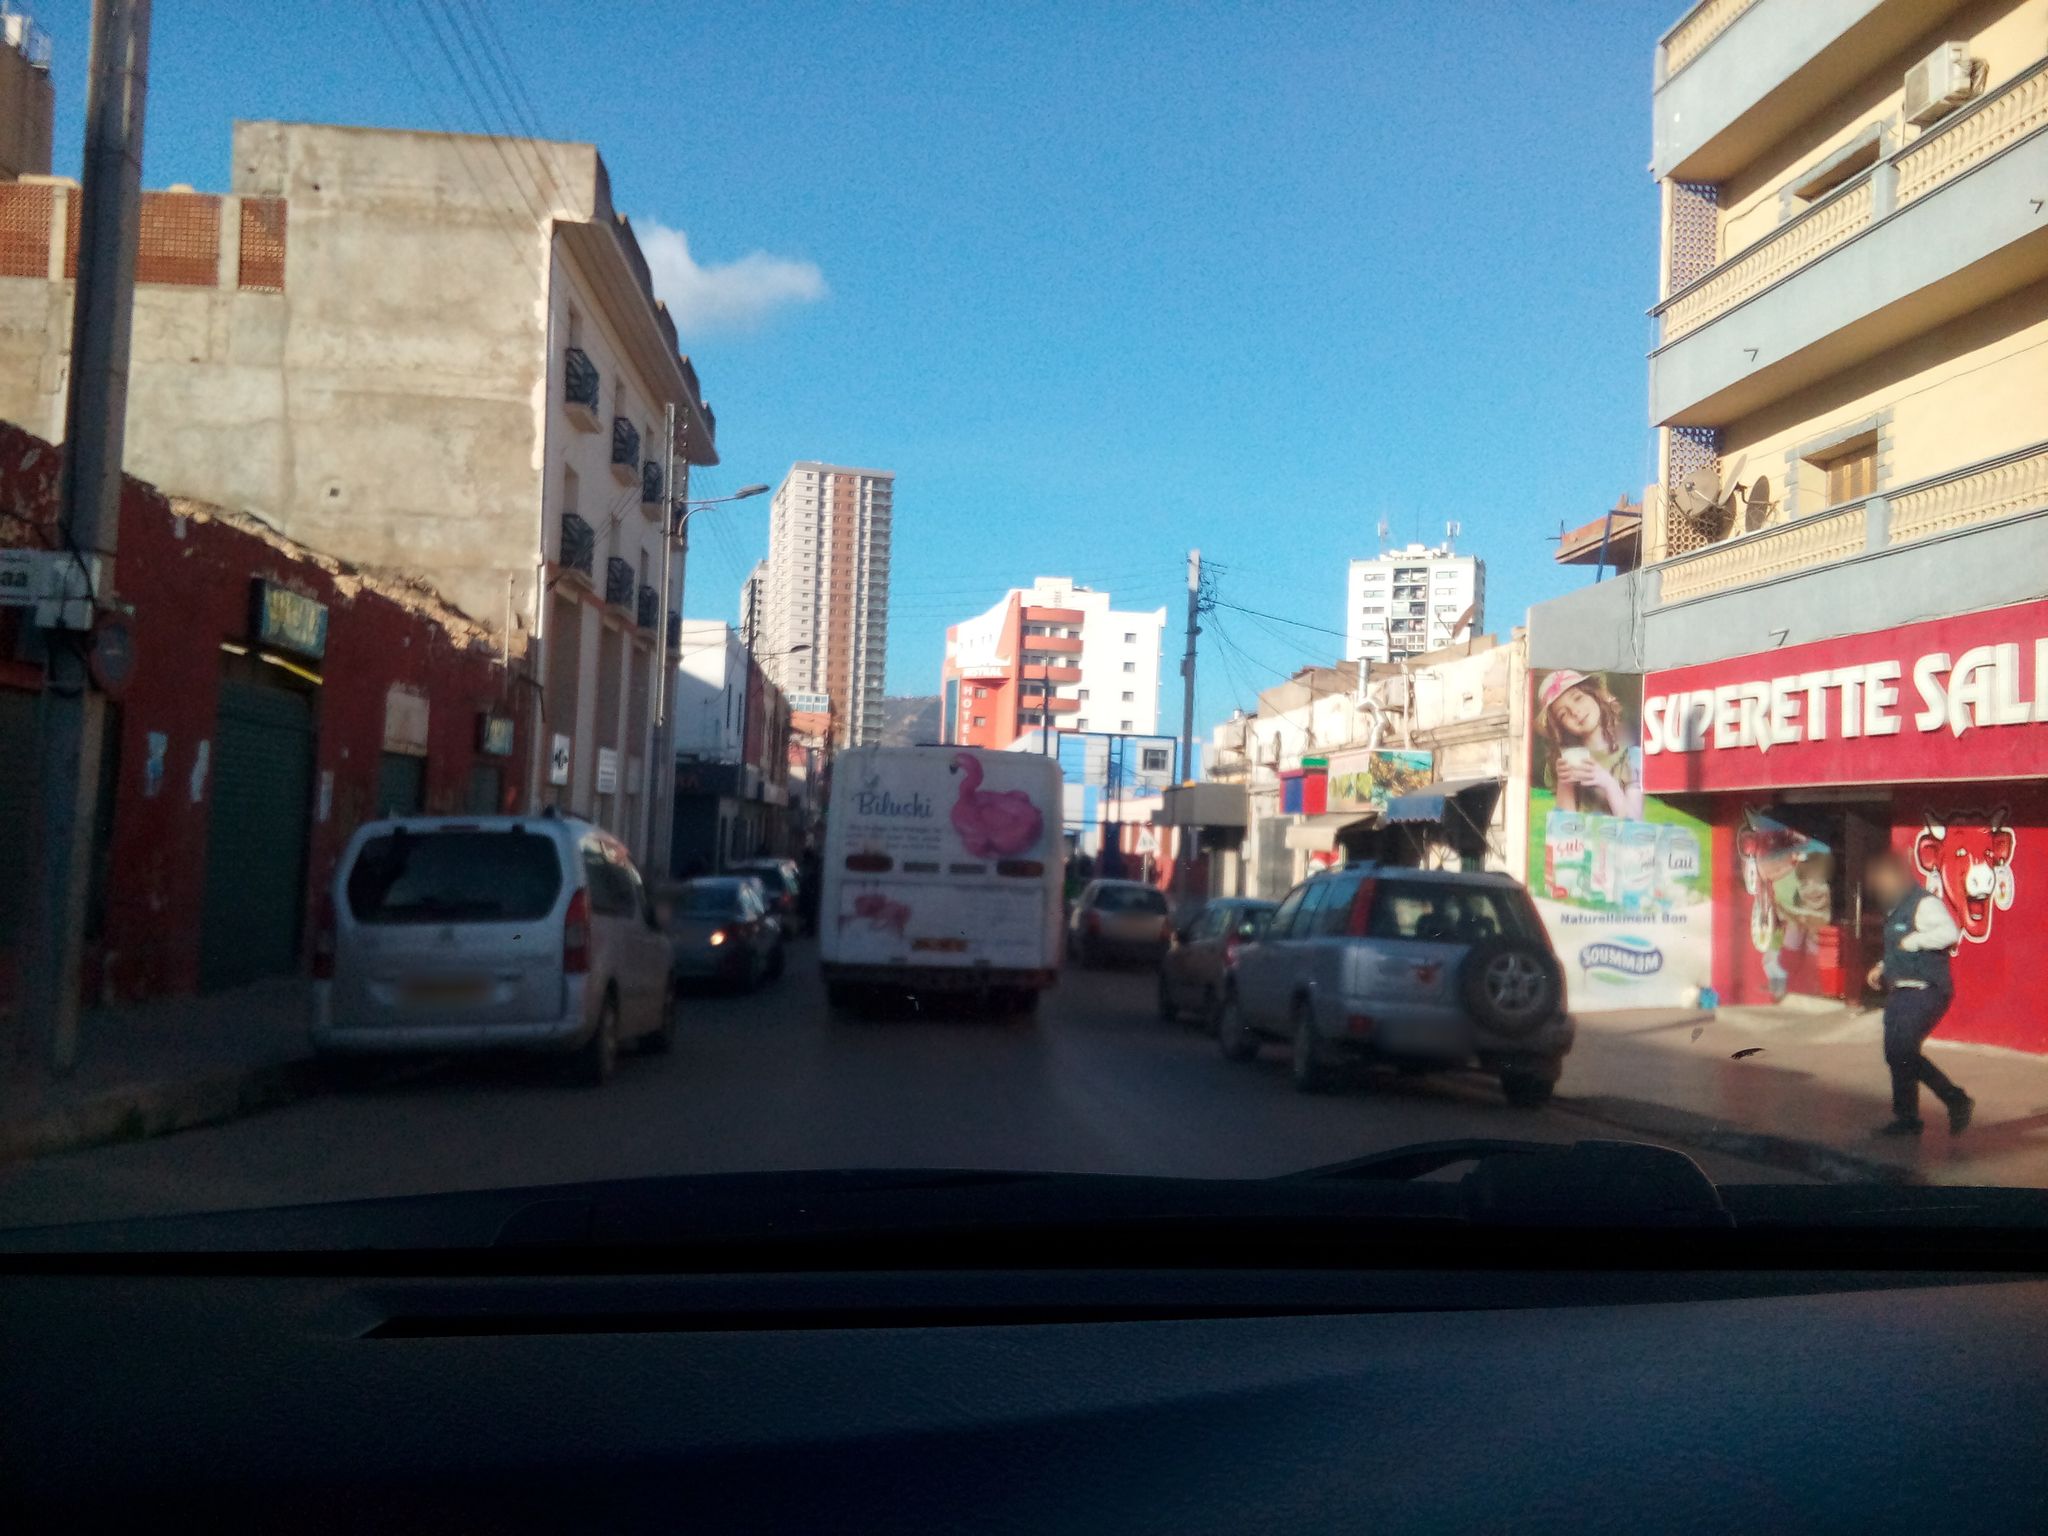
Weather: clear
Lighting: day
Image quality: good
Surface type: driving surface
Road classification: secondary, secondary_link
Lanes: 2.0
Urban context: urban centre
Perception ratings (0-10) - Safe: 3.44, Lively: 6.09, Beautiful: 2.71, Boring: 1.44, Depressing: 5.9, Wealthy: 3.05